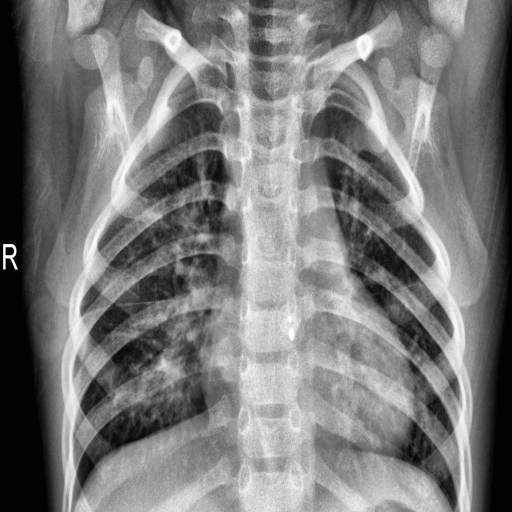
Finding: PNEUMONIA